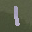
Label: 1